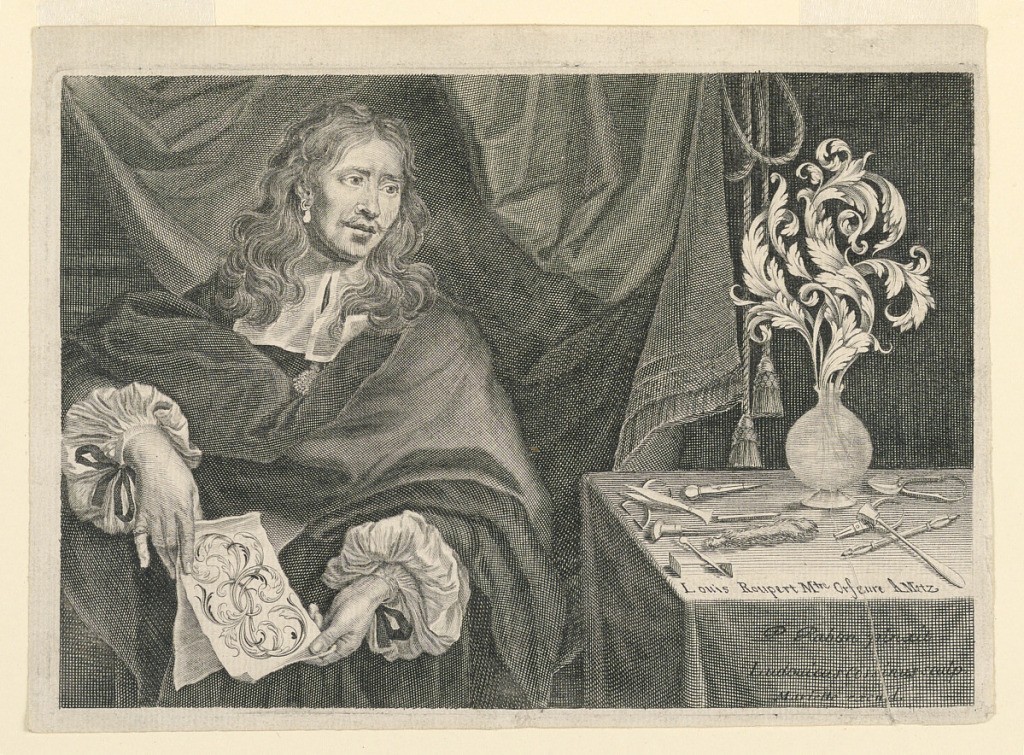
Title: Trade card of Louis Roupert, master goldsmith of Metz
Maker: Louis Cossin, French, 1627 - 1704
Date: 1680
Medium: engraving on paper
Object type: Print
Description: Horizontal rectangle. Half length portrait of the goldsmith, Louis Roupert ( - ) shown holding an ornament drawing. On a table beside him are his tools and a vase containing ornamental leaves.